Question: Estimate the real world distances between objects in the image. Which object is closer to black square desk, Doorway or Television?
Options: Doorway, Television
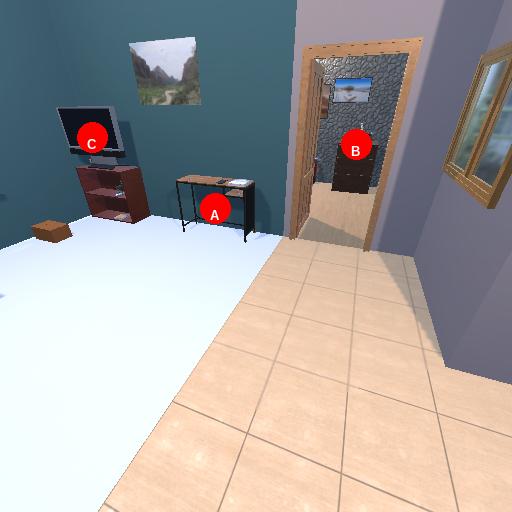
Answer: Doorway